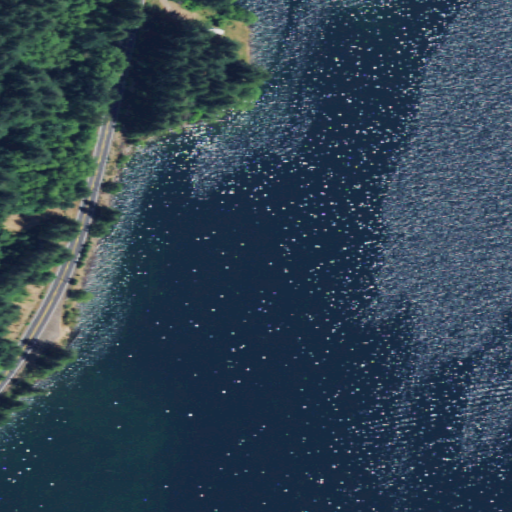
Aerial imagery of cape in Washington named Cooney Point containing open water, evergreen forest, low intensity development, mixed forest, herbaceous wetlands, barren land, open development, and medium intensity development